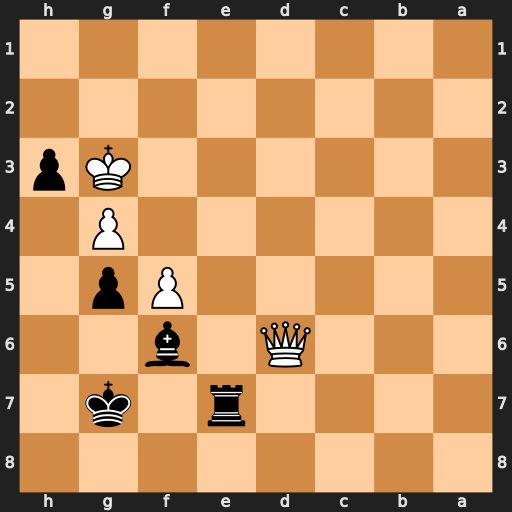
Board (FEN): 8/4r1k1/3Q1b2/5Pp1/6P1/6Kp/8/8
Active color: b
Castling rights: -
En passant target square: -
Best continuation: Be5+ Kxh3 Bxd6